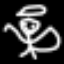
Label: angel